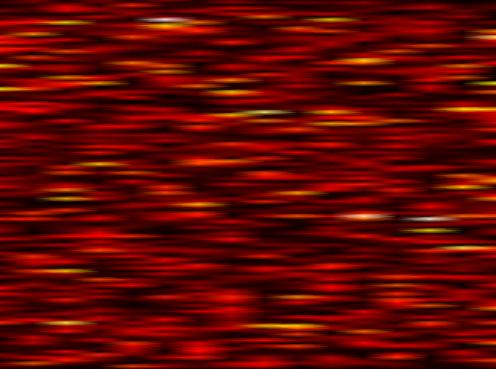
Label: OFDM